Question: I have an email php form that get the message from a input nicedit text.

in my php headers code I'm using:
'''
$headers .= "Content-Type: text/html; charset=ISO-8859-1
";
'''
everything works fine except if I want to add a link or a picture.
Nicedit translates my message adding backslash() before and after the tags:
'''
test a <a ="http://example.com" title="example" target="_blank">link</a>
'''
Any Idea why is this happening?
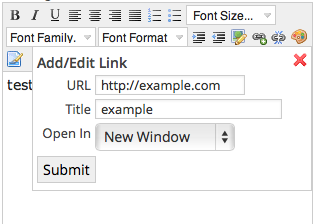
Answer: It is escaping the double quotes.
You can use 'stripslashes()' to remove them.
If 'stripslashes()' does not work then double quote the phrase.
The purpose is to escape double quotes when double quotes are double quoted.
'''
$message = "test a <a ="http://example.com" title="example" target="_blank">link</a>";
'''